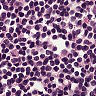
Metastatic tissue present: no